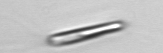
Label: Chrysochromulina